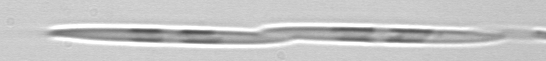
Label: Pseudo-nitzschia